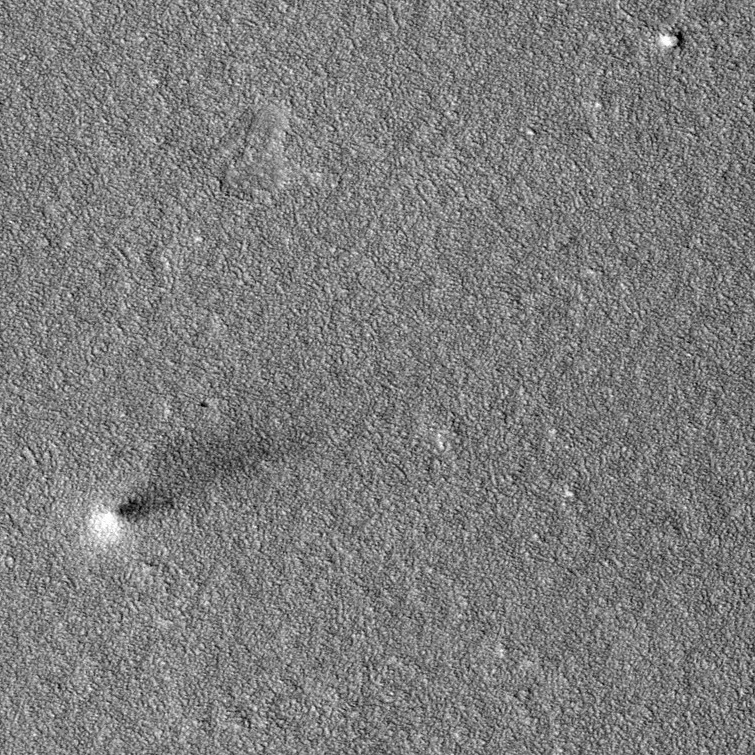
Label: dustdevil